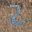
Label: 2